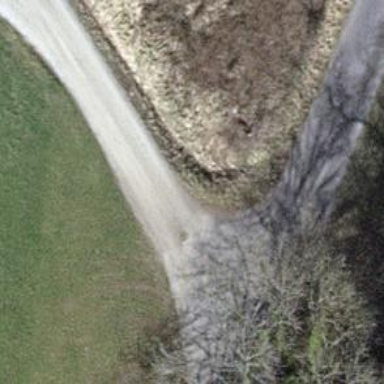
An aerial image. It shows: Pebblestone track with grade2 quality.